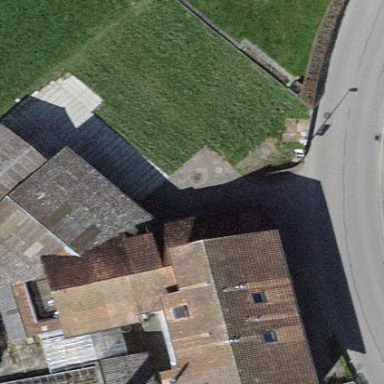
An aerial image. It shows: Simple and straightforward house.